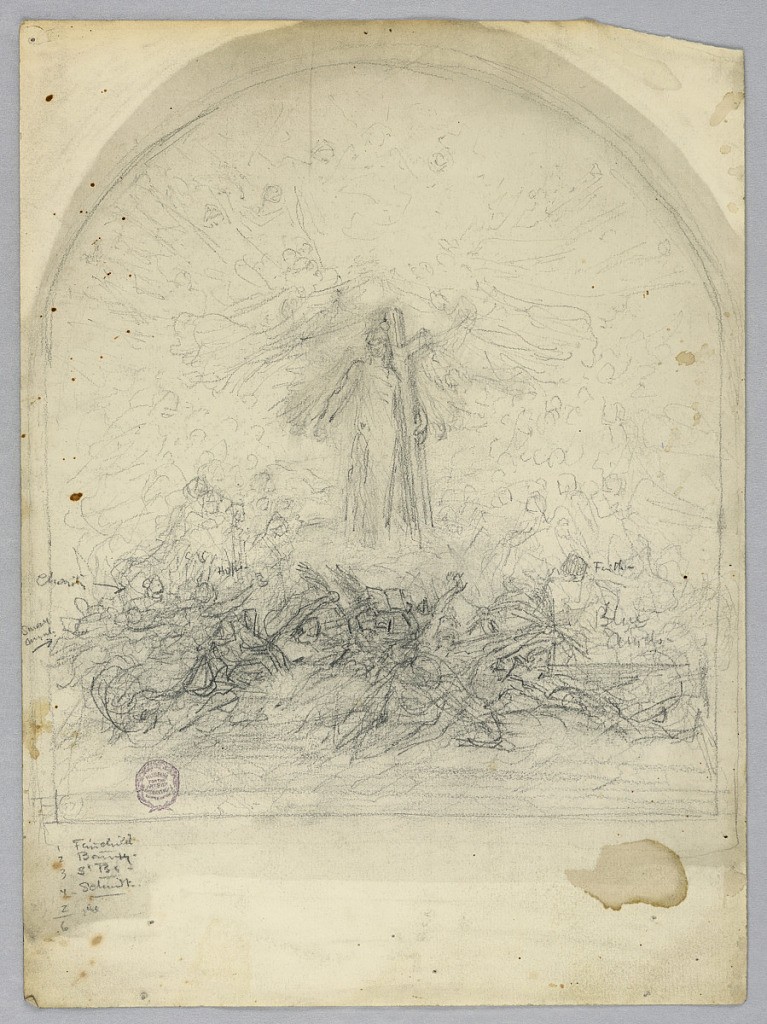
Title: Sketch of the Ascension
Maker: Francis Augustus Lathrop, American, 1849–1909
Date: ca. 1895
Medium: Graphite on laid paper
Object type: Drawing
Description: Figure holding cross, center, surrounded by angels. Below, figures with raised arms. Figures labeled throughout, including: Hope, Charity, Faith, Blue Angels.